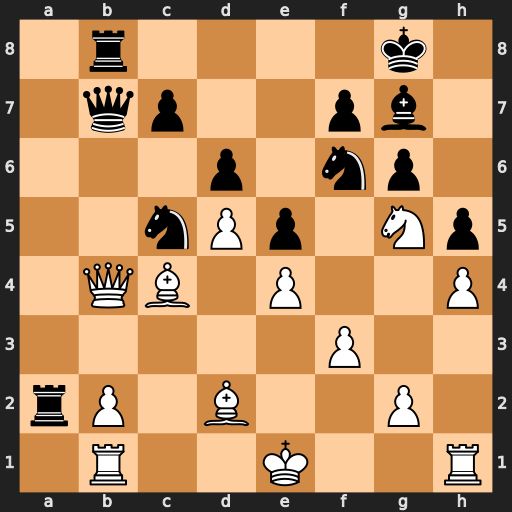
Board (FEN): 1r4k1/1qp2pb1/3p1np1/2nPp1Np/1QB1P2P/5P2/rP1B2P1/1R2K2R
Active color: w
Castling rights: K
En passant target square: -
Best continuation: Qxb7 Rxb7 Bxa2